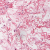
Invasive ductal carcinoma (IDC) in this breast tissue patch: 0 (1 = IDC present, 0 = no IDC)